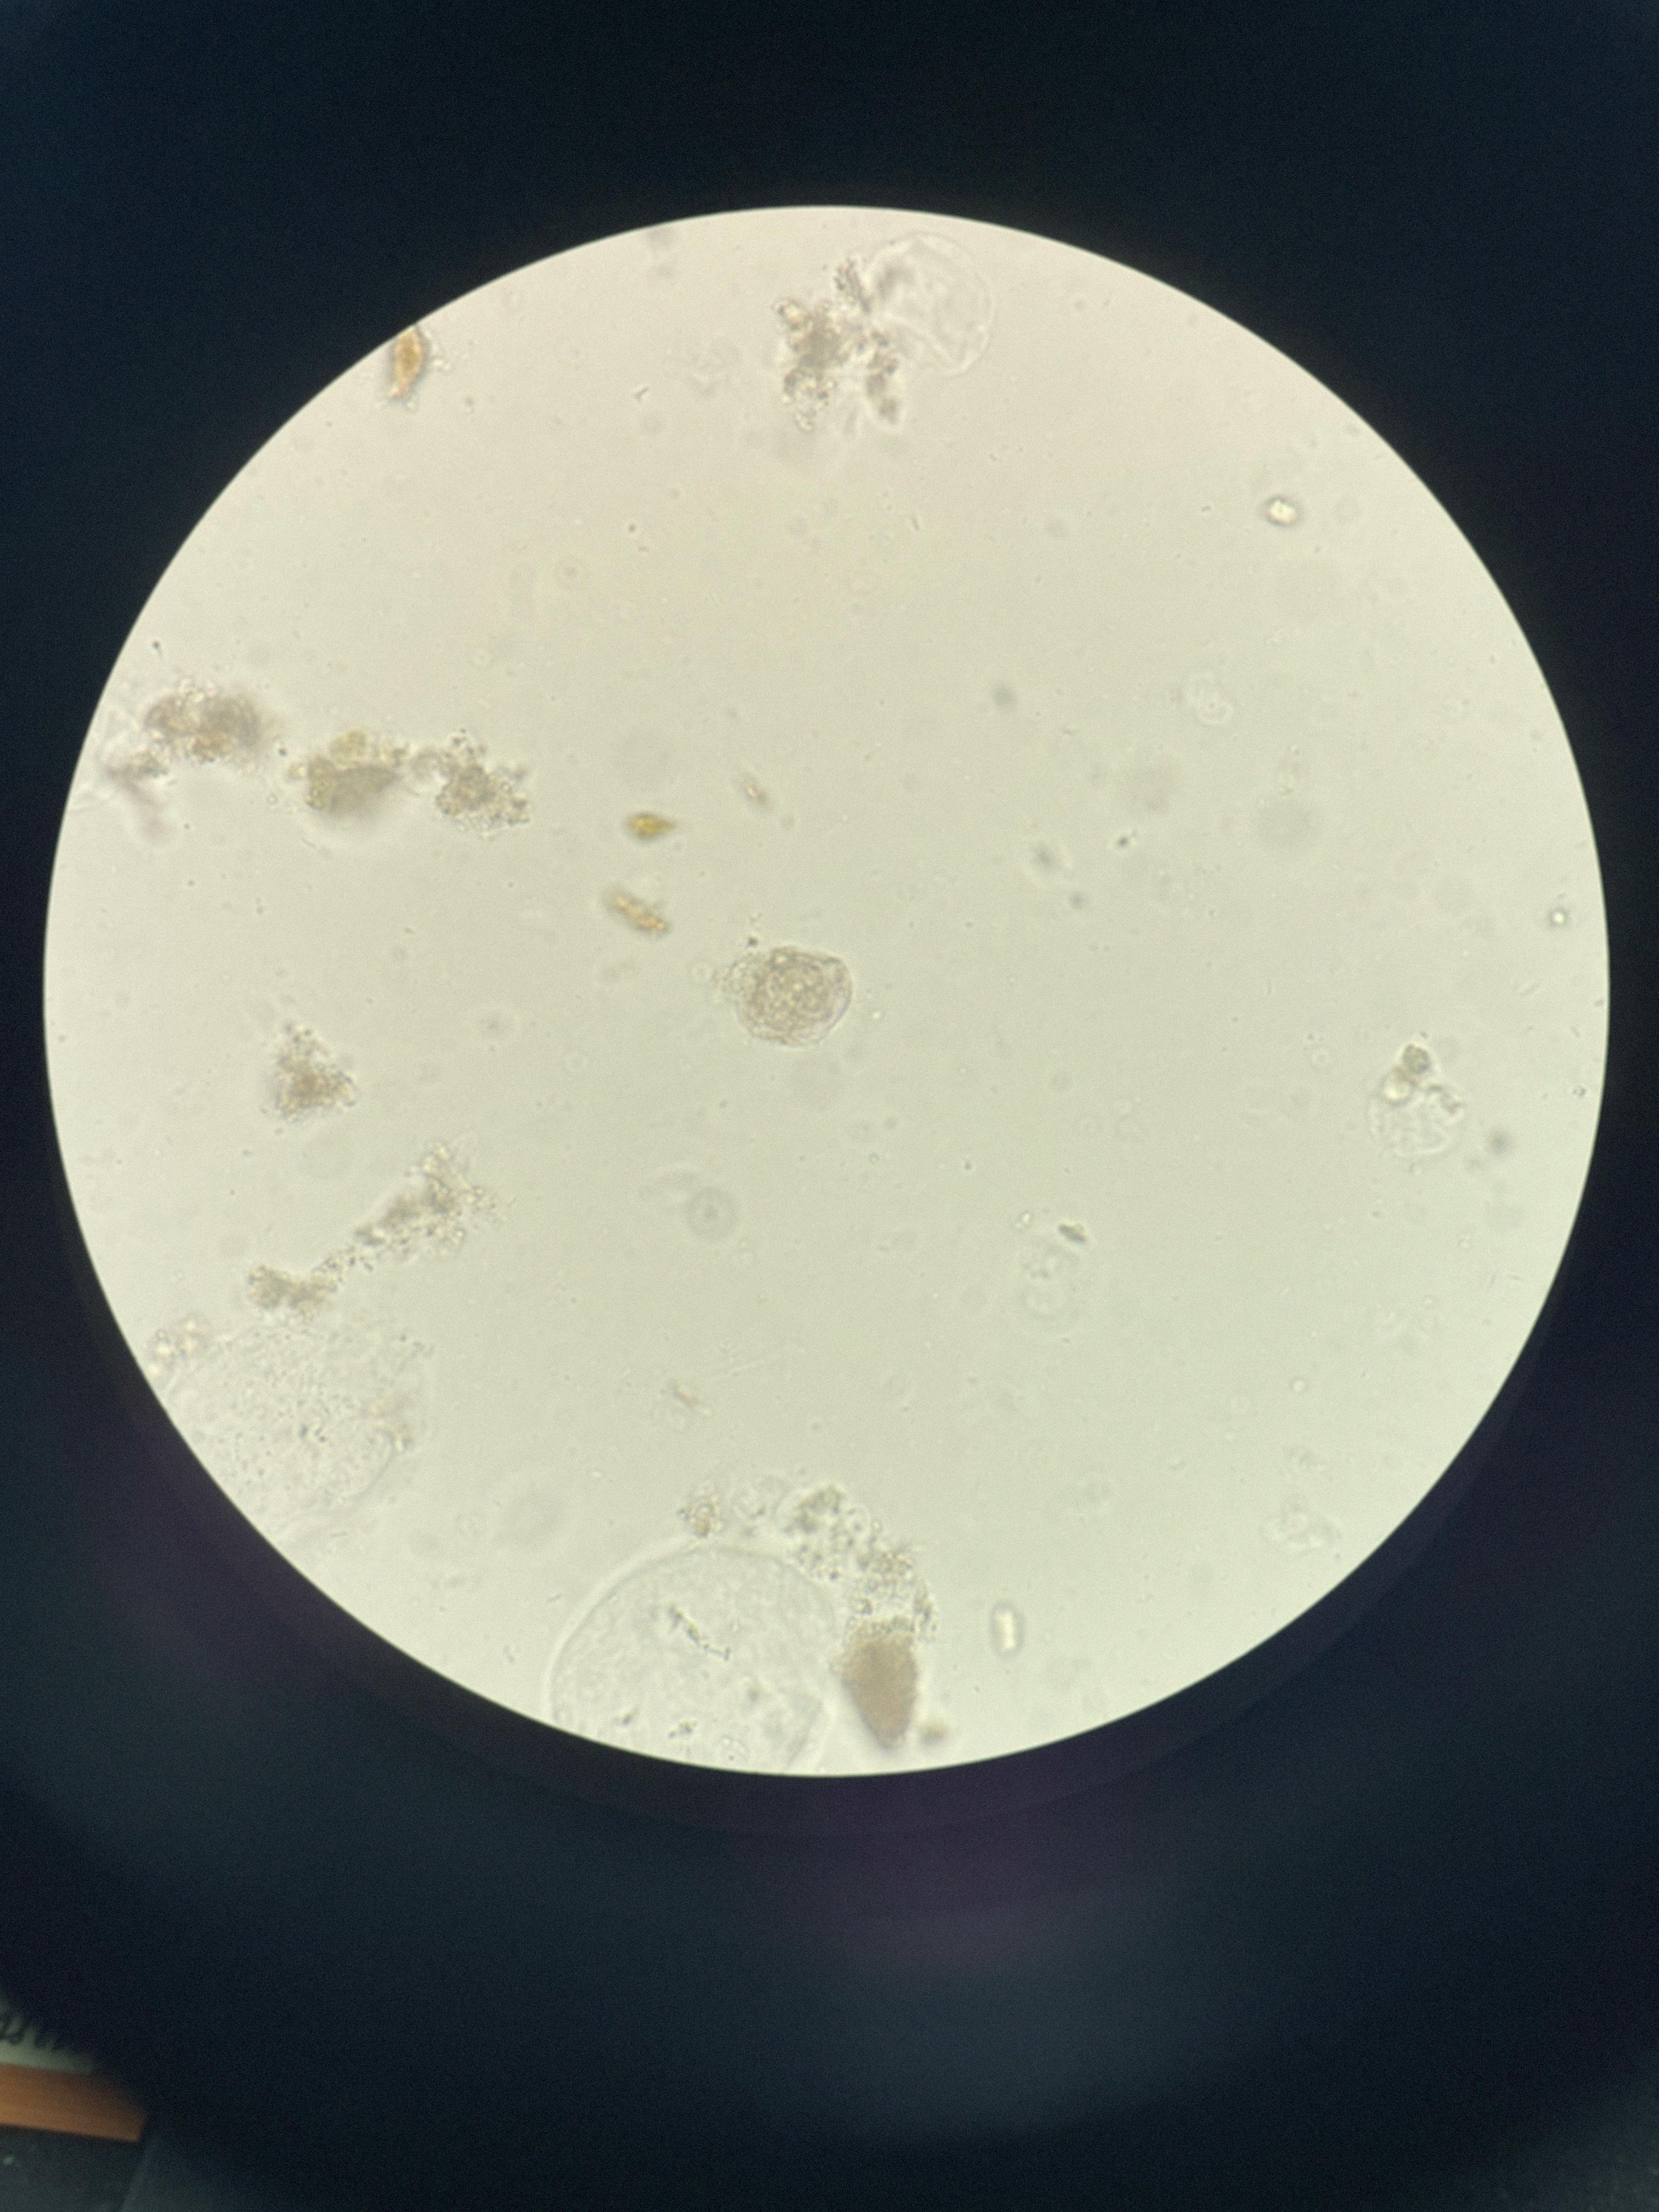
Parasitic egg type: Hymenolepis nana